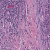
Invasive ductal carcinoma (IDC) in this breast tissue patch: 1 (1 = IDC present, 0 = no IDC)